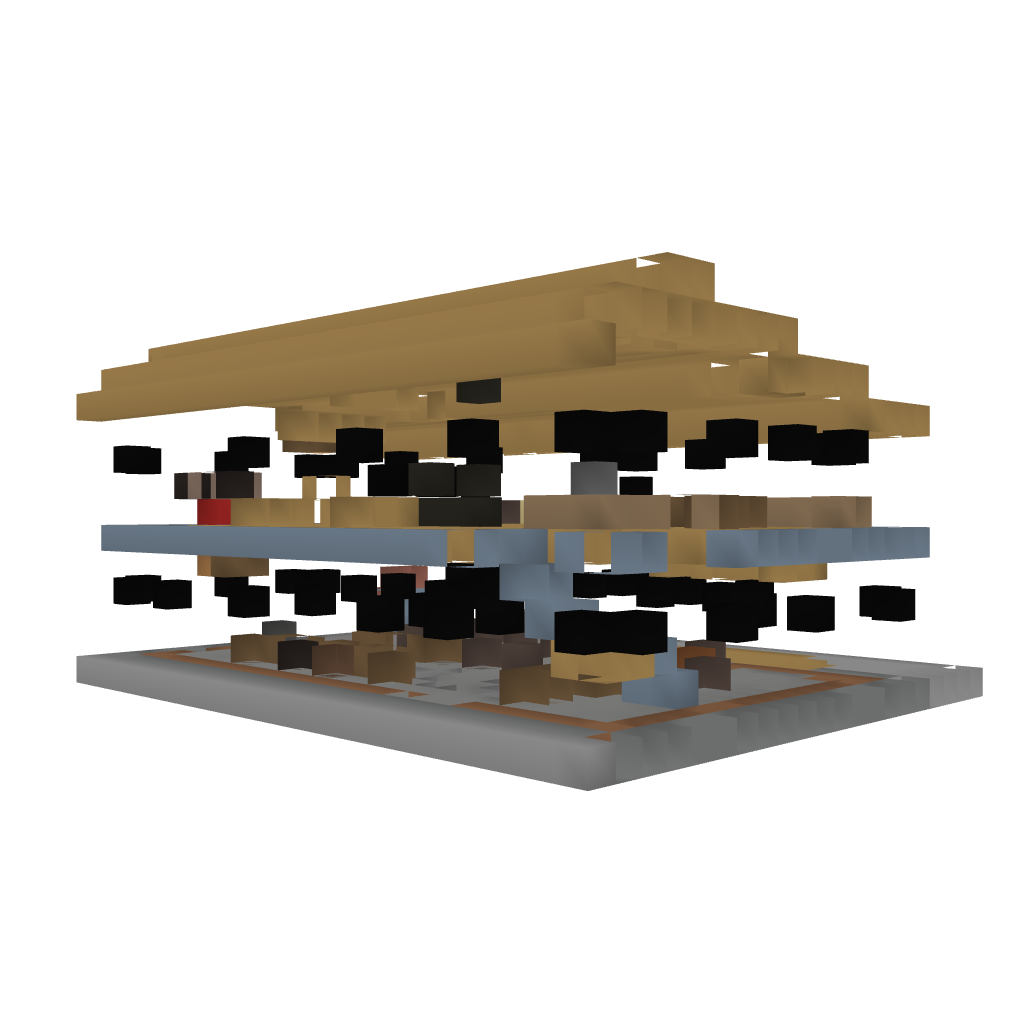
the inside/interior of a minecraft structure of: My house